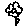
Label: flower